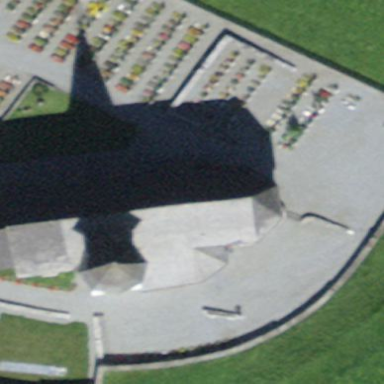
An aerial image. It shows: Church which is place of worship.